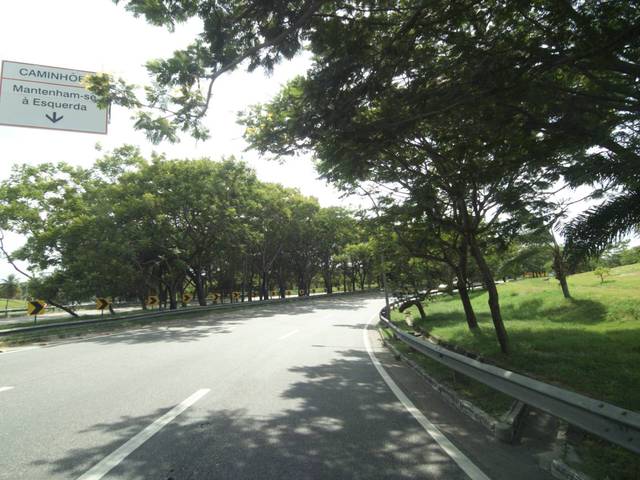
Region: Brazil
Coordinates: -22.861, -43.235